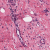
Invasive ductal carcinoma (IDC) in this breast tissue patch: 0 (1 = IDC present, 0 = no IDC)